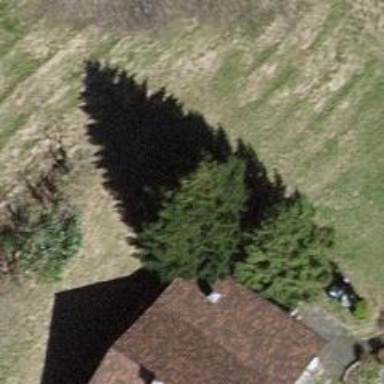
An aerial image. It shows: Single tag "natural: tree."